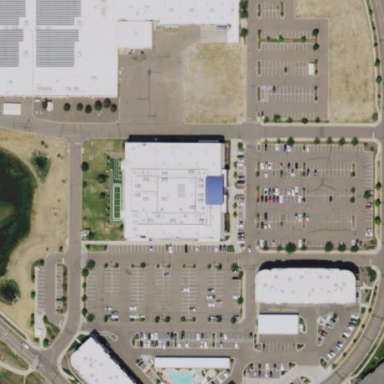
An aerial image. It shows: Building used as fitness center.